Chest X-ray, AP view. Patient: 72 years old, sex F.
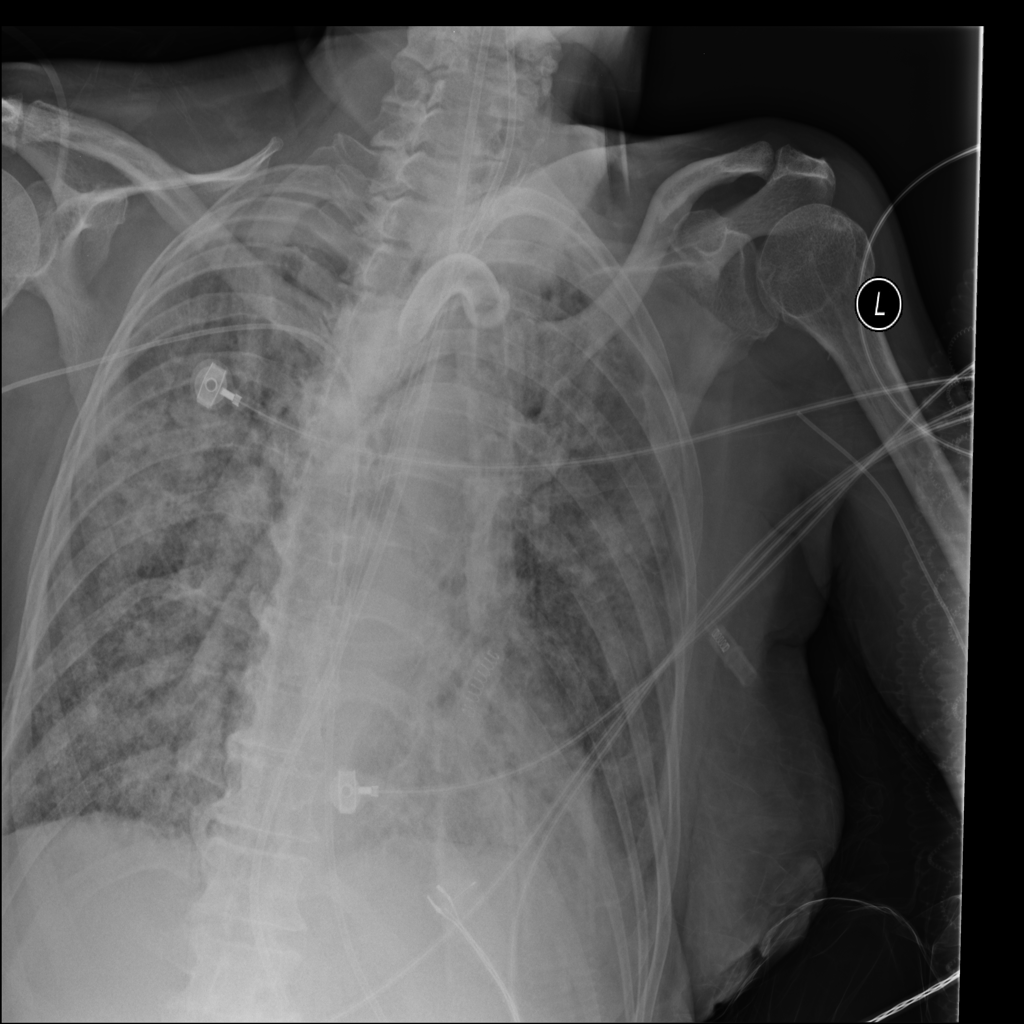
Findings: No Finding